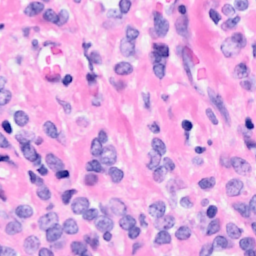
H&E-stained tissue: Breast